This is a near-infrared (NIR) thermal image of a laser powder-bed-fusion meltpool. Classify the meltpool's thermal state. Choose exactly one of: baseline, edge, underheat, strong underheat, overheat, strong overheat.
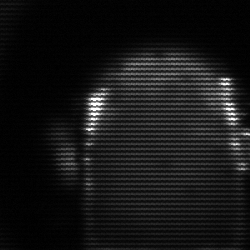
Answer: baseline